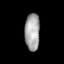
Tissue: lung
Cell type: Epithelial cells
Senescence score: 0.1837
Nuclear area (px): 542
Mean DAPI intensity: 165.773